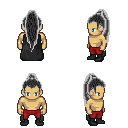
a pixel art fantasy rpg character, male body template, human, tanned skin, black cape, red pants, gray extra-long topknot hairstyle, black shoes, four views (front, back, left, right), 2x2 character sprite sheet, small pixel art, hard edges, no anti-aliasing